Question: Objective:
-
i had use coding to create few GUI.Windows with C#. But i fail to make the "Windows A" always on Top. i had try to use GUI.Depth, but it seems like not working.
Is that got any way can make the "GUI.Windows" always on TOP? And even i click those area behind "Windows A", it wont make "Windows B" or "Windows C" Show on Top?
thanks a lot!

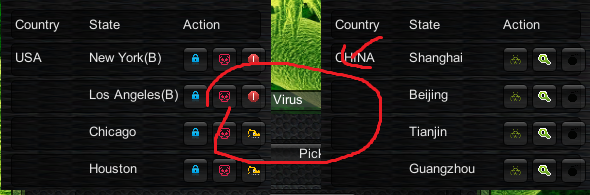
Answer: The best way is to:
1. leave GUI.Windows alone and simply draw your own windows (thats what I did).
2. However, if that cannot be achieved. Make sure you draw Windows A last.
In general I can recommend you to use one OnGUI and make everyone use that. You can do this by making one OnGUI game object that handles all your GUI drawing. This is best interns of performance (less overhead) and less problems battling concurrency and order of execution problems between scripts.